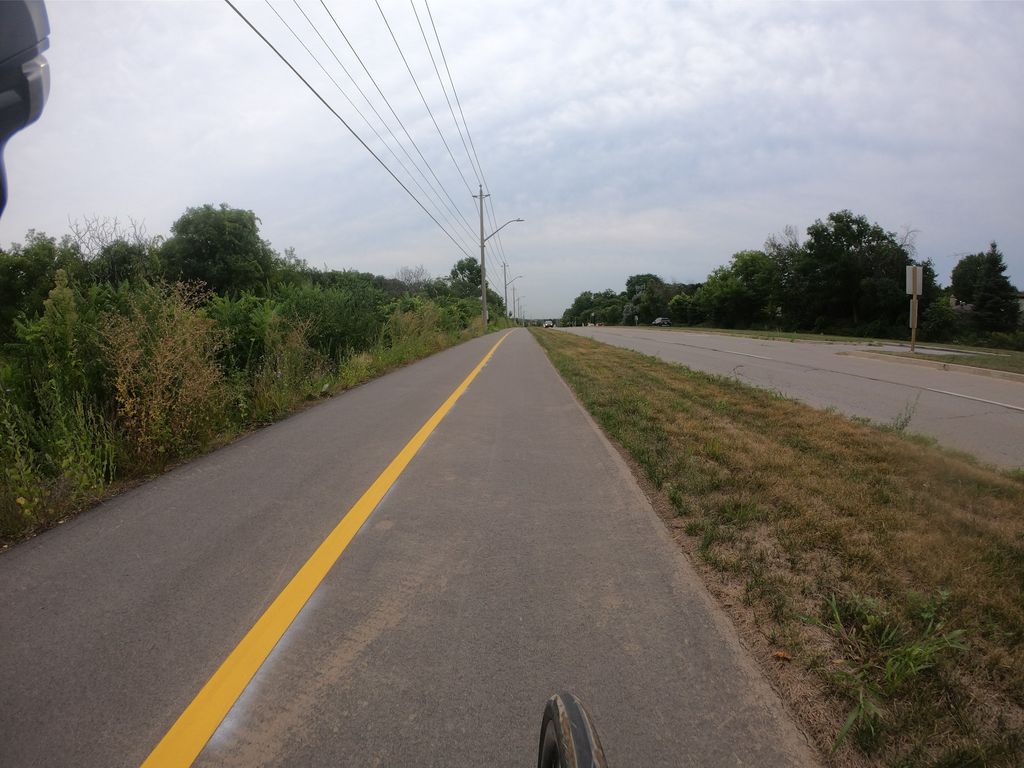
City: kitchener-waterloo